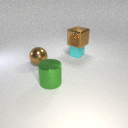
large green metal cylinder in front of large brown metal sphere